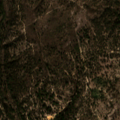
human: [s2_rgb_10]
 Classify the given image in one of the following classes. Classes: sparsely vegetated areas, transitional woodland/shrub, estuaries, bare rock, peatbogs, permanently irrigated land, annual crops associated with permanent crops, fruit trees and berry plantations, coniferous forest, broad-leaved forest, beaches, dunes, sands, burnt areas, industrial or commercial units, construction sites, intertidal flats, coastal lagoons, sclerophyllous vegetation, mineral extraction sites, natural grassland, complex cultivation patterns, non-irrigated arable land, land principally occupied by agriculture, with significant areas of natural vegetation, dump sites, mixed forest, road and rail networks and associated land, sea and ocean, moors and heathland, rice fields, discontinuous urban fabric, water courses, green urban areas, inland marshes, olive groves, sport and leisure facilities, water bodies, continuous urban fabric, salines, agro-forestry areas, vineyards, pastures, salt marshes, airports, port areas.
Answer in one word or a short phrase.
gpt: complex cultivation patterns, agro-forestry areas, broad-leaved forest